Question: I'm trying to add 'UIView's between my 'UICollectionViewCell's in my 'UICollectionView' and I don't know how I could do that. I'm trying to accomplish something like this:

I'll probably need to write a custom 'UICollectionViewLayout', but I don't really know where to start.
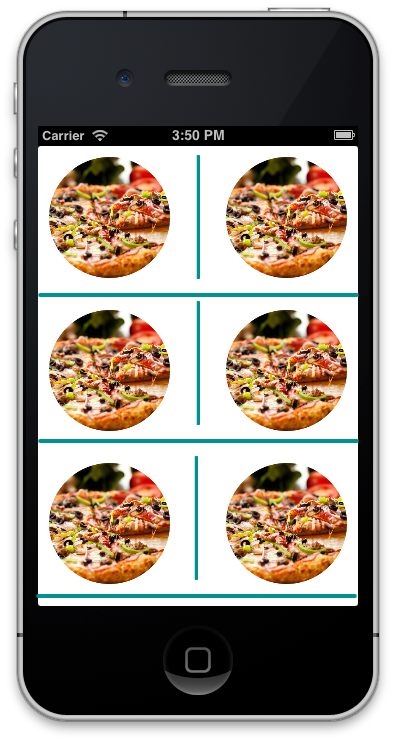
Answer: I studied more of how 'UICollectionViewLayout's work and figured out how to solve it. I have an 'UICollectionReusableView' subclass called 'OrangeView' that will be positioned between my views, than I wrote an 'UICollectionViewFlowLayout' subclass called 'CategoriesLayout' that will deal with my layout.
Sorry for the big block of code, but here is how it looks like:
'''
@implementation CategoriesLayout
- (void)prepareLayout {
// Registers my decoration views.
[self registerClass:[OrangeView class] forDecorationViewOfKind:@"Vertical"];
[self registerClass:[OrangeView class] forDecorationViewOfKind:@"Horizontal"];
}
- (UICollectionViewLayoutAttributes *)layoutAttributesForDecorationViewOfKind:(NSString *)decorationViewKind atIndexPath:(NSIndexPath *)indexPath {
// Prepare some variables.
NSIndexPath *nextIndexPath = [NSIndexPath indexPathForItem:indexPath.row+1 inSection:indexPath.section];
UICollectionViewLayoutAttributes *cellAttributes = [self layoutAttributesForItemAtIndexPath:indexPath];
UICollectionViewLayoutAttributes *nextCellAttributes = [self layoutAttributesForItemAtIndexPath:nextIndexPath];
UICollectionViewLayoutAttributes *layoutAttributes = [UICollectionViewLayoutAttributes layoutAttributesForDecorationViewOfKind:decorationViewKind withIndexPath:indexPath];
CGRect baseFrame = cellAttributes.frame;
CGRect nextFrame = nextCellAttributes.frame;
CGFloat strokeWidth = 4;
CGFloat spaceToNextItem = 0;
if (nextFrame.origin.y == baseFrame.origin.y)
spaceToNextItem = (nextFrame.origin.x - baseFrame.origin.x - baseFrame.size.width);
if ([decorationViewKind isEqualToString:@"Vertical"]) {
CGFloat padding = 10;
// Positions the vertical line for this item.
CGFloat x = baseFrame.origin.x + baseFrame.size.width + (spaceToNextItem - strokeWidth)/2;
layoutAttributes.frame = CGRectMake(x,
baseFrame.origin.y + padding,
strokeWidth,
baseFrame.size.height - padding*2);
} else {
// Positions the horizontal line for this item.
layoutAttributes.frame = CGRectMake(baseFrame.origin.x,
baseFrame.origin.y + baseFrame.size.height,
baseFrame.size.width + spaceToNextItem,
strokeWidth);
}
layoutAttributes.zIndex = -1;
return layoutAttributes;
}
- (NSArray *)layoutAttributesForElementsInRect:(CGRect)rect {
NSArray *baseLayoutAttributes = [super layoutAttributesForElementsInRect:rect];
NSMutableArray * layoutAttributes = [baseLayoutAttributes mutableCopy];
for (UICollectionViewLayoutAttributes *thisLayoutItem in baseLayoutAttributes) {
if (thisLayoutItem.representedElementCategory == UICollectionElementCategoryCell) {
// Adds vertical lines when the item isn't the last in a section or in line.
if (!([self indexPathLastInSection:thisLayoutItem.indexPath] ||
[self indexPathLastInLine:thisLayoutItem.indexPath])) {
UICollectionViewLayoutAttributes *newLayoutItem = [self layoutAttributesForDecorationViewOfKind:@"Vertical" atIndexPath:thisLayoutItem.indexPath];
[layoutAttributes addObject:newLayoutItem];
}
// Adds horizontal lines when the item isn't in the last line.
if (![self indexPathInLastLine:thisLayoutItem.indexPath]) {
UICollectionViewLayoutAttributes *newHorizontalLayoutItem = [self layoutAttributesForDecorationViewOfKind:@"Horizontal" atIndexPath:thisLayoutItem.indexPath];
[layoutAttributes addObject:newHorizontalLayoutItem];
}
}
}
return layoutAttributes;
}
@end
'''
I also wrote a category with some methods to check if an index path is the last in a line, in the last line or the last in a section:
'''
@implementation UICollectionViewFlowLayout (Helpers)
- (BOOL)indexPathLastInSection:(NSIndexPath *)indexPath {
NSInteger lastItem = [self.collectionView.dataSource collectionView:self.collectionView numberOfItemsInSection:indexPath.section] -1;
return lastItem == indexPath.row;
}
- (BOOL)indexPathInLastLine:(NSIndexPath *)indexPath {
NSInteger lastItemRow = [self.collectionView.dataSource collectionView:self.collectionView numberOfItemsInSection:indexPath.section] -1;
NSIndexPath *lastItem = [NSIndexPath indexPathForItem:lastItemRow inSection:indexPath.section];
UICollectionViewLayoutAttributes *lastItemAttributes = [self layoutAttributesForItemAtIndexPath:lastItem];
UICollectionViewLayoutAttributes *thisItemAttributes = [self layoutAttributesForItemAtIndexPath:indexPath];
return lastItemAttributes.frame.origin.y == thisItemAttributes.frame.origin.y;
}
- (BOOL)indexPathLastInLine:(NSIndexPath *)indexPath {
NSIndexPath *nextIndexPath = [NSIndexPath indexPathForItem:indexPath.row+1 inSection:indexPath.section];
UICollectionViewLayoutAttributes *cellAttributes = [self layoutAttributesForItemAtIndexPath:indexPath];
UICollectionViewLayoutAttributes *nextCellAttributes = [self layoutAttributesForItemAtIndexPath:nextIndexPath];
return !(cellAttributes.frame.origin.y == nextCellAttributes.frame.origin.y);
}
@end
'''
And this is the final result: